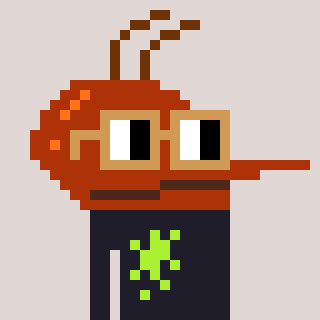
a pixel art character with square brown glasses, a mosquito-shaped head and a grayscale-colored body on a warm background